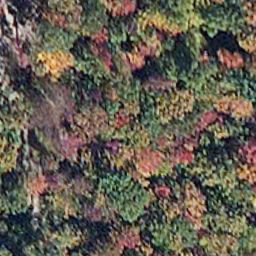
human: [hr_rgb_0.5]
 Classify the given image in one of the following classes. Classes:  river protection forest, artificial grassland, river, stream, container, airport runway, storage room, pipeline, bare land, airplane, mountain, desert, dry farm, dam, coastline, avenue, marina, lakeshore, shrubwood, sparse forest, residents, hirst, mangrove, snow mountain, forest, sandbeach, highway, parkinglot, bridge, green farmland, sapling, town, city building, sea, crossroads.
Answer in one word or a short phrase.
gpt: mangrove